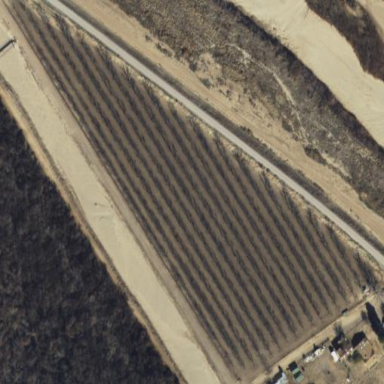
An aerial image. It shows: Orchard.